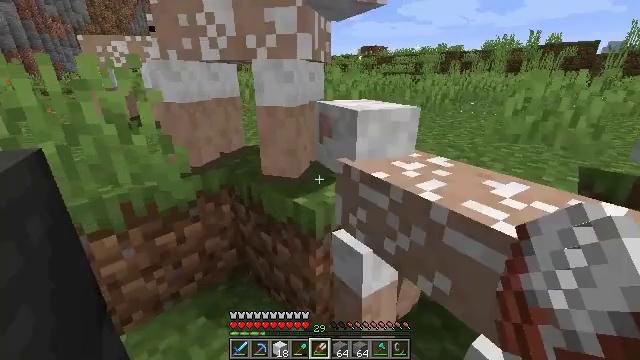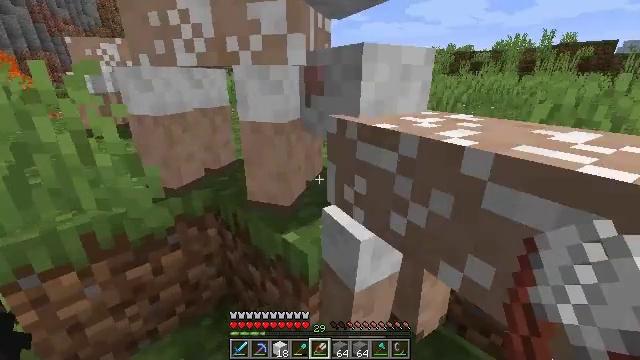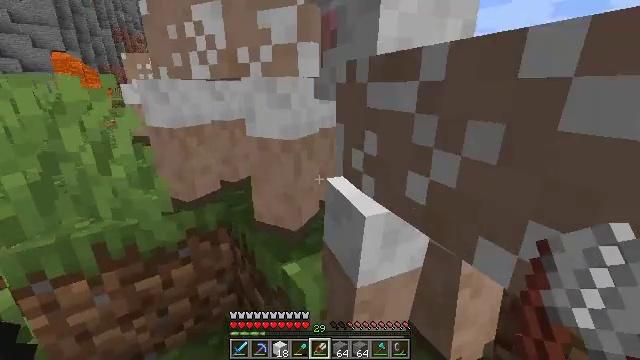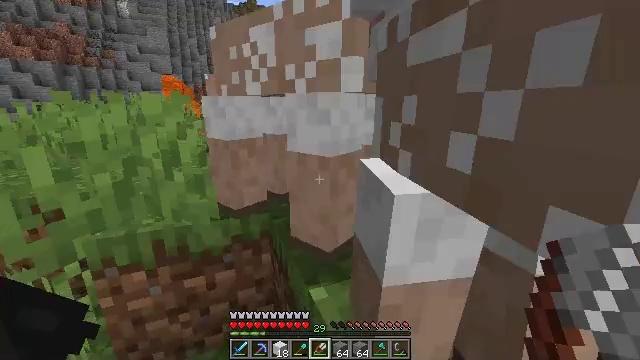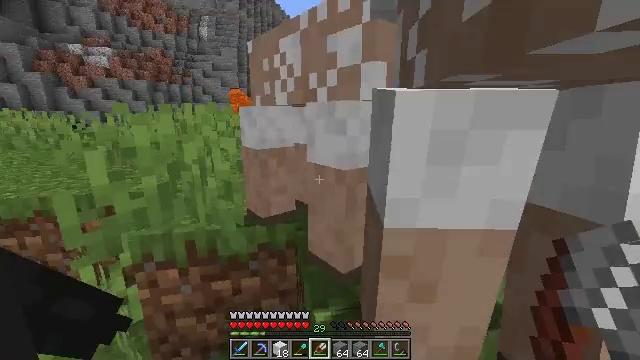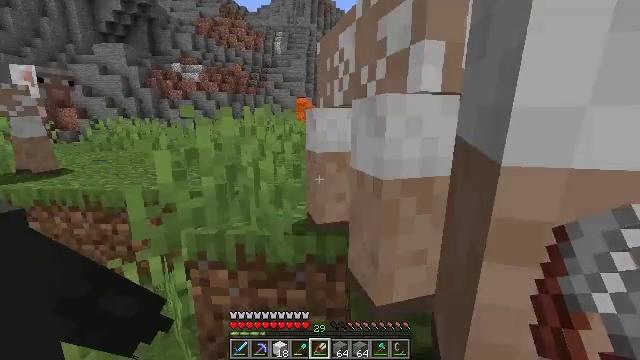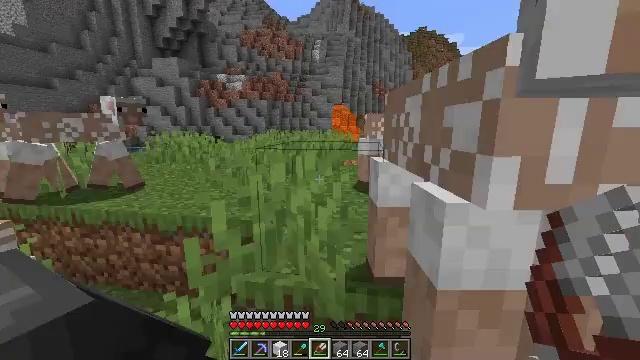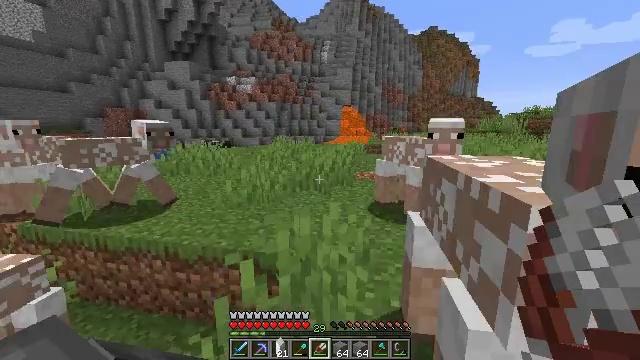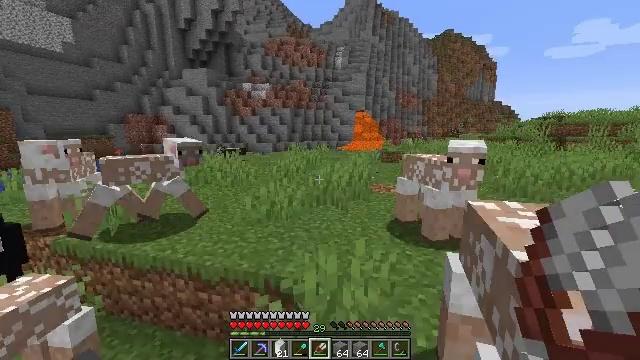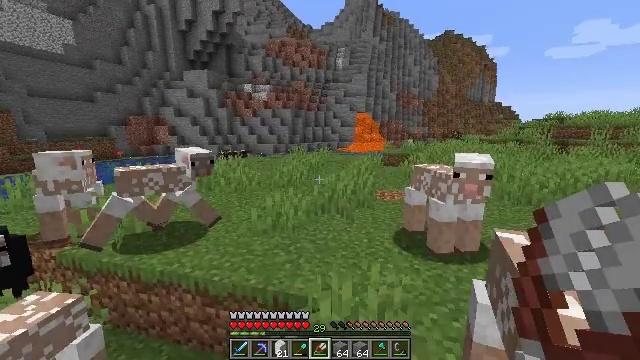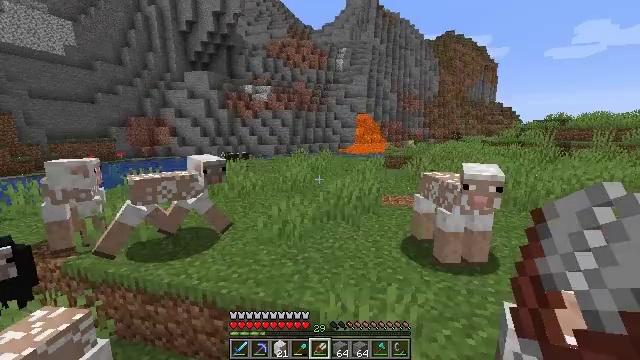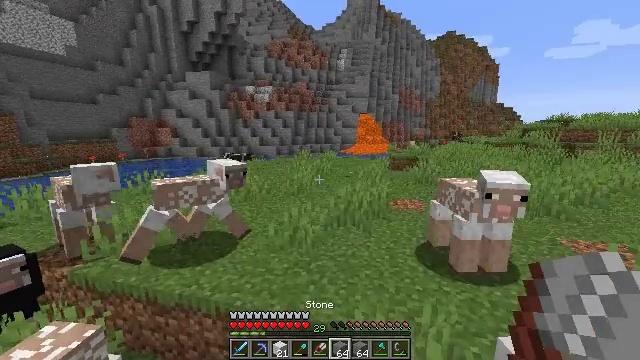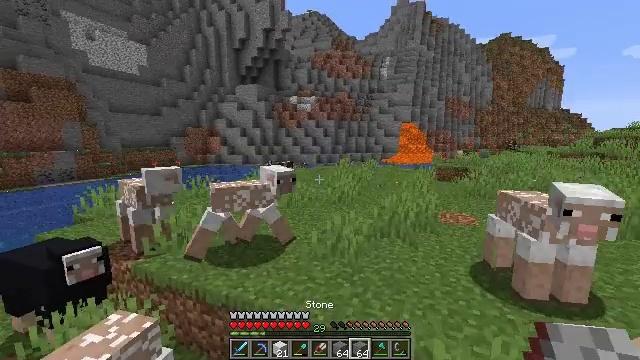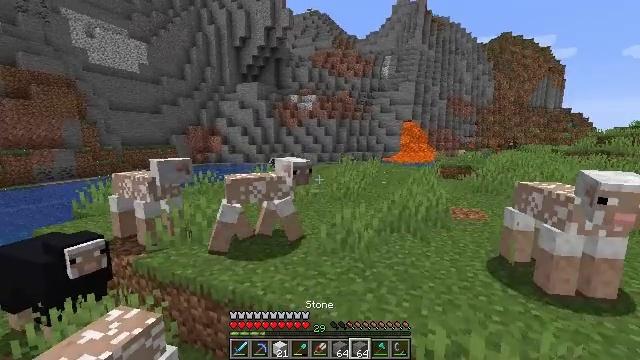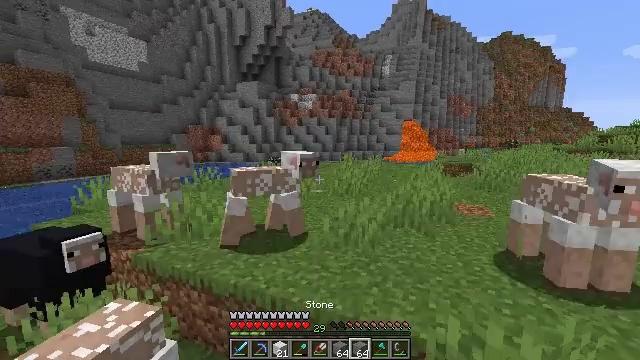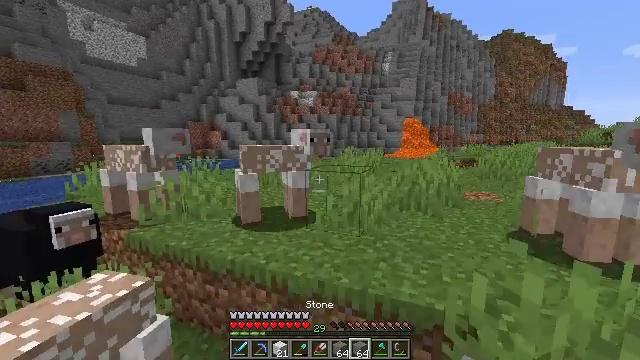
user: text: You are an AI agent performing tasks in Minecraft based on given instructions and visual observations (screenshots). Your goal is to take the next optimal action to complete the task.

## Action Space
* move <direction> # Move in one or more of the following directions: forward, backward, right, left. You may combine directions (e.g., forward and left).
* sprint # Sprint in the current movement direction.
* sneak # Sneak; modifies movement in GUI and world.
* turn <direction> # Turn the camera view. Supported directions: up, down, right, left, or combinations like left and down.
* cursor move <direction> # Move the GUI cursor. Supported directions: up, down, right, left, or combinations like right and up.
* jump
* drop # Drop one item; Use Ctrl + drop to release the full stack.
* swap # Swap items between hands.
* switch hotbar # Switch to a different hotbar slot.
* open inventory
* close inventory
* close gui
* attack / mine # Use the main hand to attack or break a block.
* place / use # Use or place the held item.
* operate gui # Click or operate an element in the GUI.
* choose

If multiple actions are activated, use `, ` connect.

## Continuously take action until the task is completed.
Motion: motion action
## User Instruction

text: Hunt animals.
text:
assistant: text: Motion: move forward and move right, turn left
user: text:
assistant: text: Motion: move forward and move right, turn left and up
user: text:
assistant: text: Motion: move forward and move right, turn left and up
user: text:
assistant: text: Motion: move forward and move right, turn left and up
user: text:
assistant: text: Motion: move forward and move left, turn left and up
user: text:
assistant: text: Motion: move forward and move left, turn left, jump
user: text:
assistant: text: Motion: move forward and move left, turn left, jump
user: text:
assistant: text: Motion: move forward and move left, turn left, jump
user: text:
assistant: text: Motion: move forward and move left, jump
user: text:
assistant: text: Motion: move forward and move left
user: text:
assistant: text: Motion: move forward and move left
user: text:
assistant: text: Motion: move forward and move left, turn left and up
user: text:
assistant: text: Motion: move forward and move left
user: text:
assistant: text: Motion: move forward and move left
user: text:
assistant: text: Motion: move forward and move left
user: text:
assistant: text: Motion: move forward and move left
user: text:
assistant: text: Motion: move forward
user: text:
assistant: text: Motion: move forward, turn right
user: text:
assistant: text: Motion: move forward, turn left and up
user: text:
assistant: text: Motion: move forward, turn left and up
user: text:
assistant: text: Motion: move forward, turn left and down
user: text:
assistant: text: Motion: move forward, turn left and down
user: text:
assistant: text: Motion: move forward, turn left and down
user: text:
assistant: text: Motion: move forward, turn left and down
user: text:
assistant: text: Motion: move forward and move right, turn left and down, jump
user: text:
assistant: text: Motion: move forward and move right, turn left and down, jump
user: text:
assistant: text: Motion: move forward and move right, turn left and down, jump
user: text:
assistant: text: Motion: move forward and move right, turn left and down
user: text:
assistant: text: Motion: move forward, turn left and down
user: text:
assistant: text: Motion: move forward, turn left and down